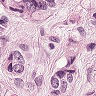
Metastatic tissue present: yes